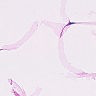
Metastatic tissue present: no